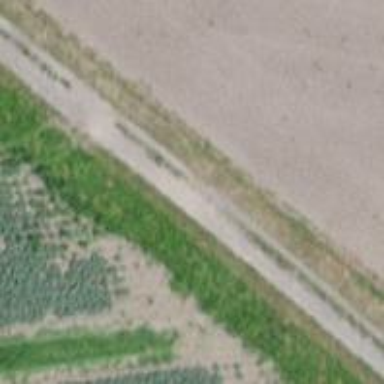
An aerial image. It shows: Track with pebblestone surface. The track type is grade2.